Question: In Delphi XE+ there's an option to run without debugging. Is there a way to do the same in Delphi 7? I have to manually disable/enable all the breakpoints.

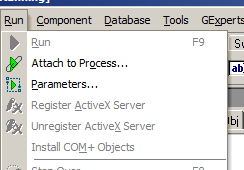
Answer: Hit +. It's undocumented. <URL> gave me the clue.